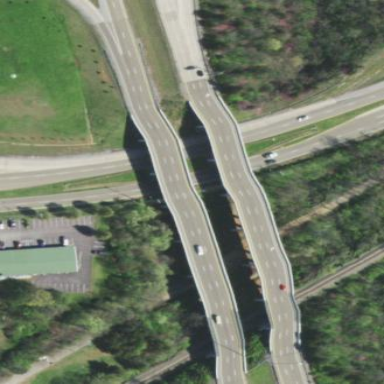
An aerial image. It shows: Bridge that serves as overpass.